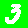
Digit: 3